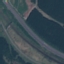
Land use / land cover class: Highway